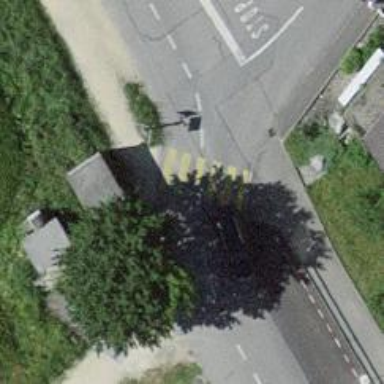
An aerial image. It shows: Marked road crossing.